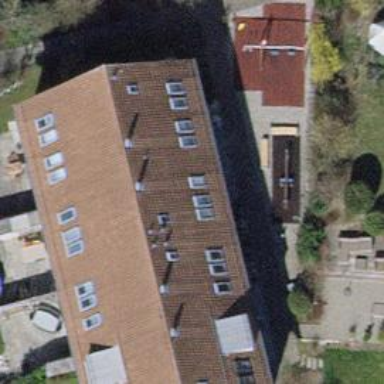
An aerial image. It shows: Building with tile roof.